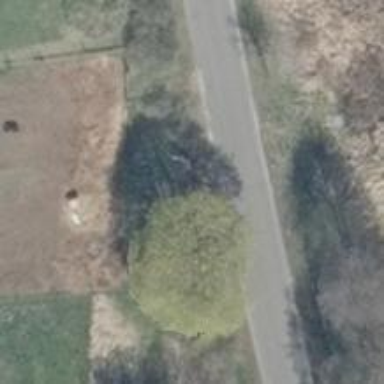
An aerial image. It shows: Deciduous broadleaved tree.